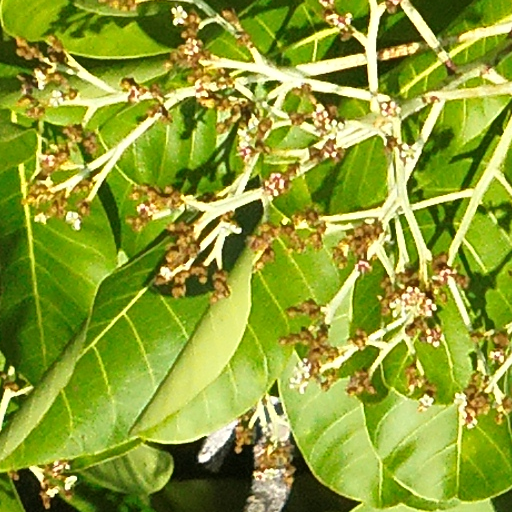
Species: Anacardium excelsum
GBIF accepted scientific name: Anacardium excelsum
Crown area (m\u00b2): 275.526